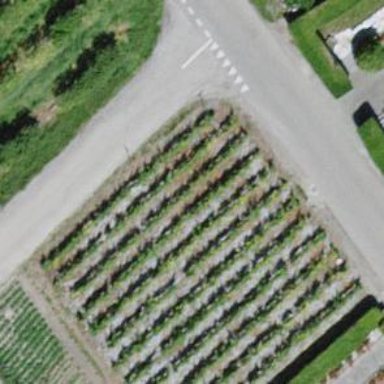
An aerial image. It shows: Orchard.